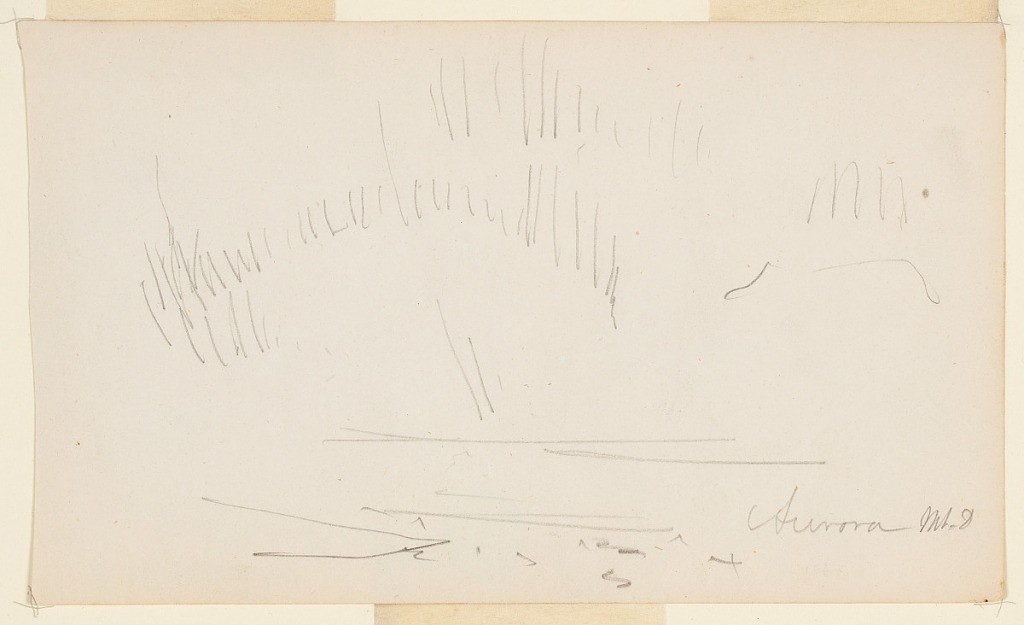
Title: Aurora Sketch, Mt. Desert Island, Maine
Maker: Frederic Edwin Church, American, 1826–1900
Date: September 1860
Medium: Graphite on tan wove paper
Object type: Drawing
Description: Atmosphere and landscape sketch showing a loosely rendered view of the aurora borealis, likely viewed from Bar Harbor, Maine, over Frenchman Bay off the coast of Mt. Desert Island. The foreground and middle distance are comprised of hasty striations that appear to represent nearby terrain and, possibly, the surface of a body of water. Above, vertical lines organized around arches represent the bright beams of geomagnetic energy that make up the aurora borealis.